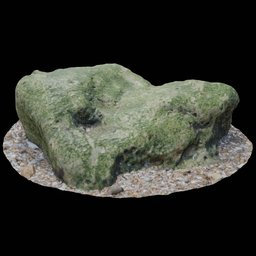
Label: nature